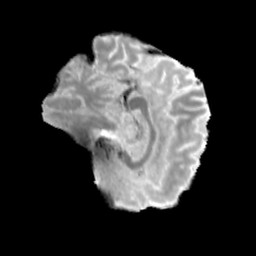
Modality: MD
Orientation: sagittal
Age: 63
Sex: female
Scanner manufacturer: siemens
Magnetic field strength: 3 T
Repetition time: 3.23 s
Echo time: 0.0892 s